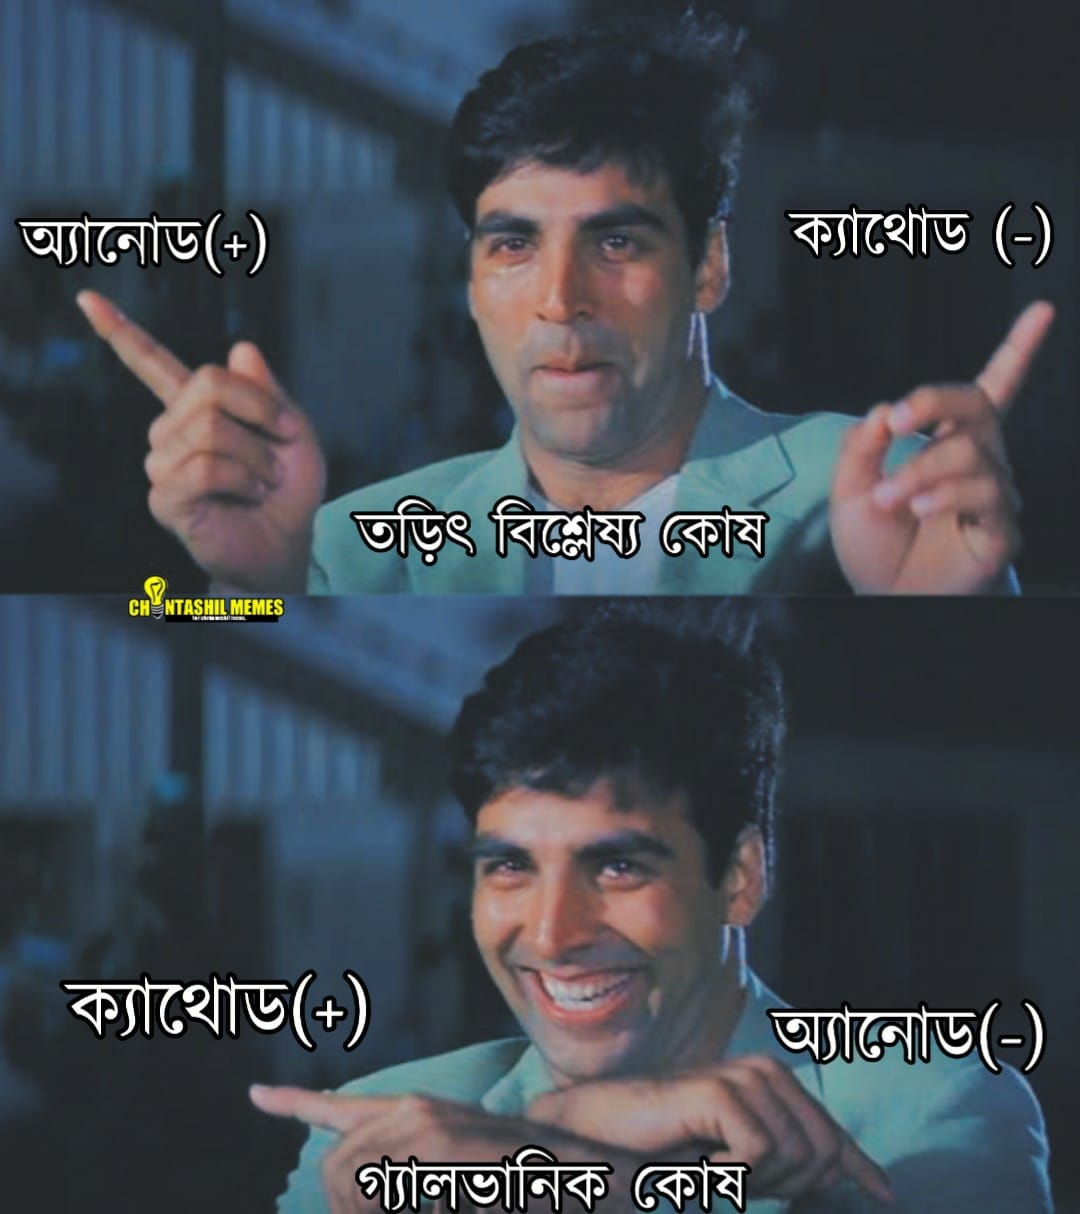
Caption:  অ্যানোড ( + )    ক্যাথোড (-)    তড়িৎ বিশ্লেষ্য কোষ     ক্যাথোড (+)    অ্যানোড ( - )    গ্যালভানিক কোষ
Label: non-hate